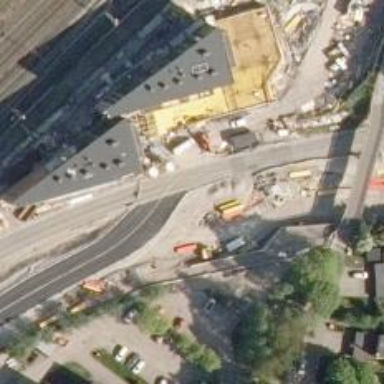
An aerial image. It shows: Tram crossing on the railway.